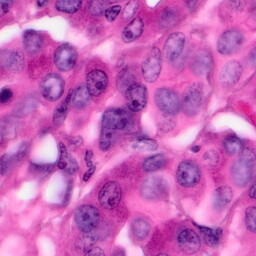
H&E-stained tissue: Pancreatic